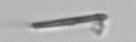
Label: fiber_TAG_external_detritus